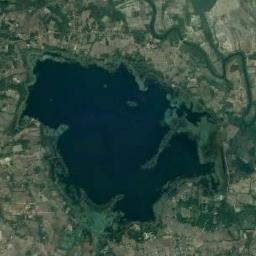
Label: lake